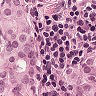
Metastatic tissue present: yes